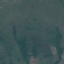
Land use / land cover: Pasture